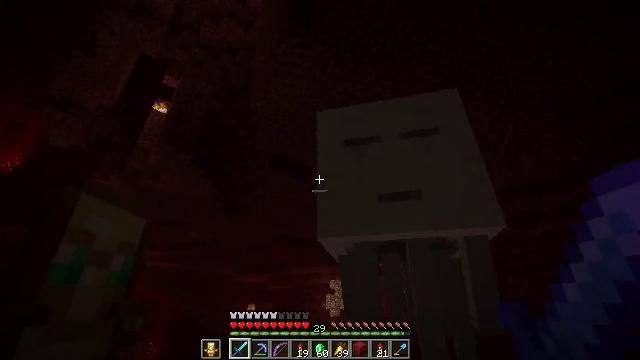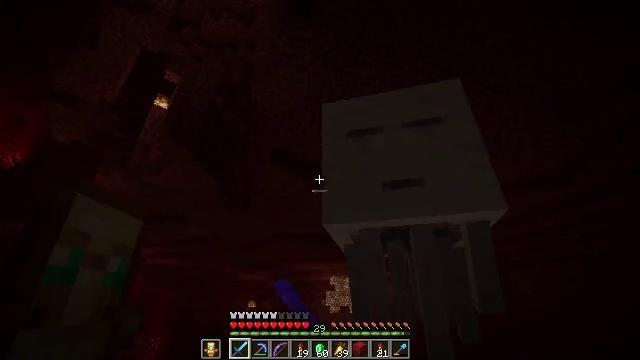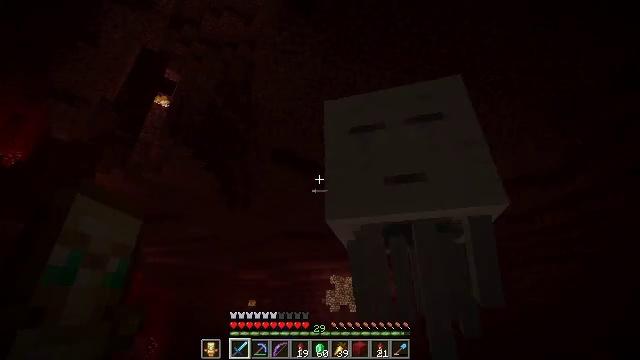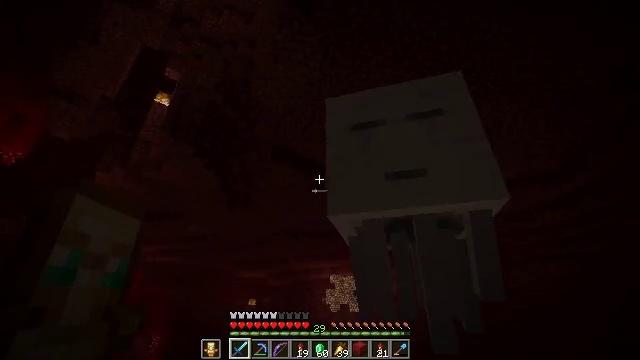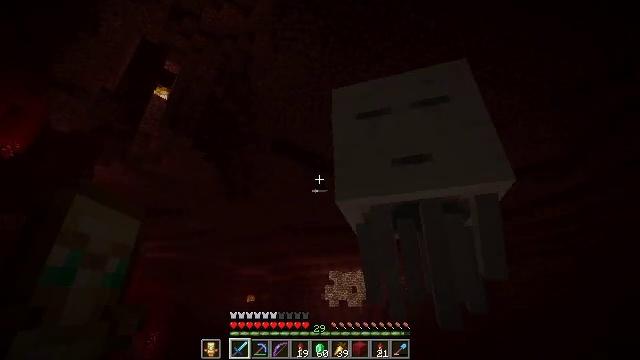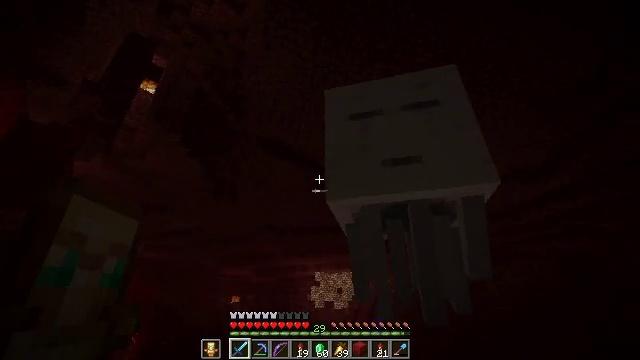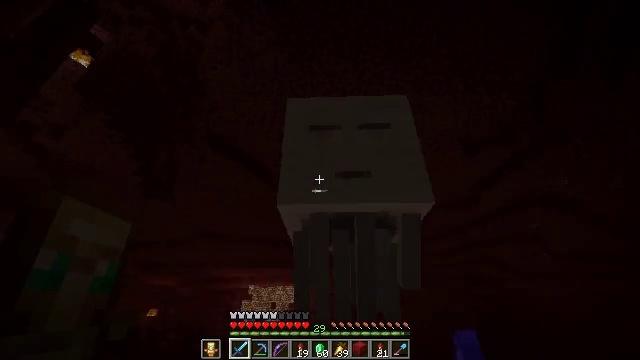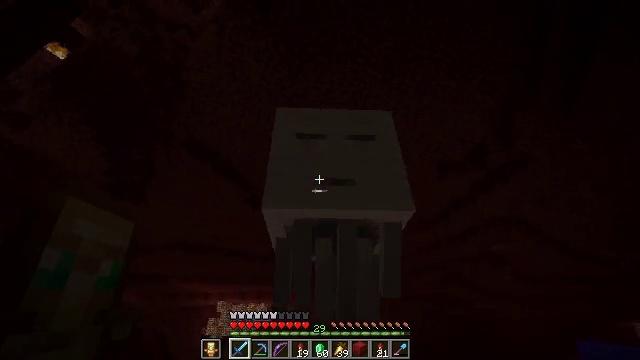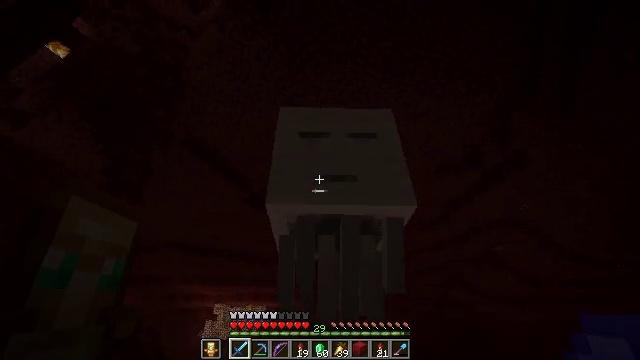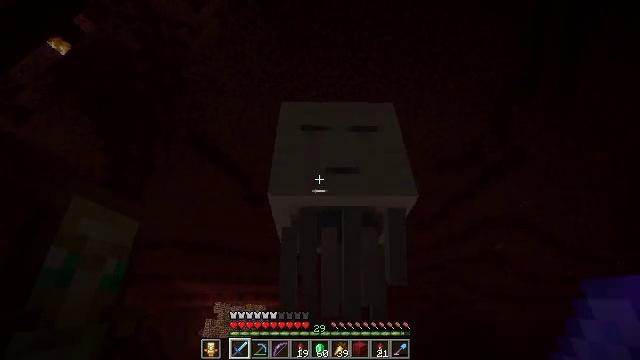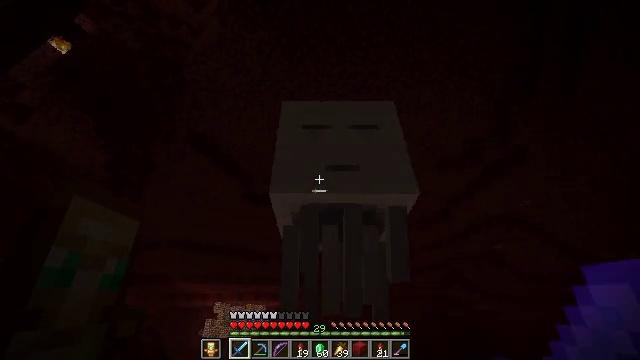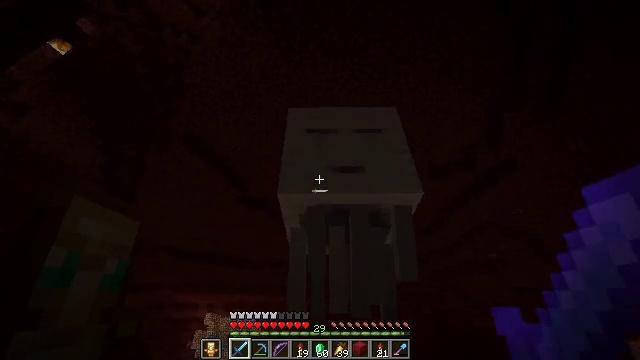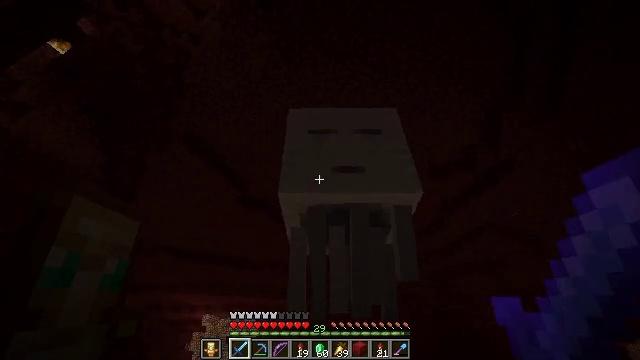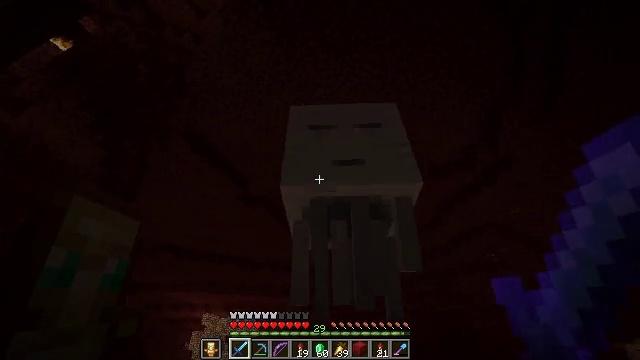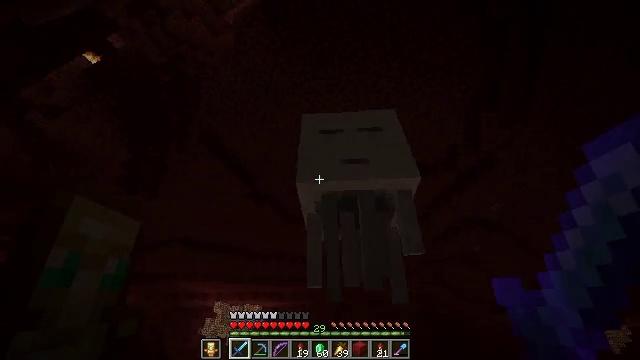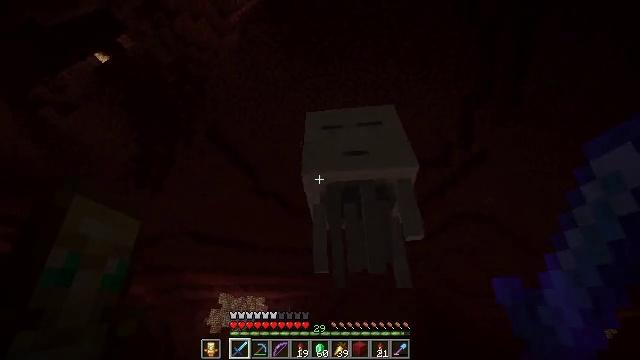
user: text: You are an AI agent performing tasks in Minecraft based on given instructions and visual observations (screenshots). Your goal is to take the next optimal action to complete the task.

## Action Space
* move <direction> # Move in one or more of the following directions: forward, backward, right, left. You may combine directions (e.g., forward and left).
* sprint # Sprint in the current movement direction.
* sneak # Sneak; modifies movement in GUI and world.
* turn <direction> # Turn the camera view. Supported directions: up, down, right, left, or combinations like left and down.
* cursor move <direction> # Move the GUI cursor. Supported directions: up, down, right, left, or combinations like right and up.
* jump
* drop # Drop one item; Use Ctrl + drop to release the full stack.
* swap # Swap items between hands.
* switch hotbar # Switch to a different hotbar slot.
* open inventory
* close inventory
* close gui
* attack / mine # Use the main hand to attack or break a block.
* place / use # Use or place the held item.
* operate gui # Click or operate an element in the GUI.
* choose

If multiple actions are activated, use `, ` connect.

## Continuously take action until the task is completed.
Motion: motion action
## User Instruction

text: Combat the ghast.
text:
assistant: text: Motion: move forward, attack / mine
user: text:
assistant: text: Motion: move forward, attack / mine
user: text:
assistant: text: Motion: move forward, attack / mine
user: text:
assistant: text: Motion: move forward
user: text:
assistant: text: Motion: move forward, turn right
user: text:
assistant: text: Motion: move forward, turn right and up
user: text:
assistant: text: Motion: move forward, turn right and up
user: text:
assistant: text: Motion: move forward
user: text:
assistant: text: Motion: move forward
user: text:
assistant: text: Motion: move forward
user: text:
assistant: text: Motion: move forward, turn right and up
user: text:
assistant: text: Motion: move forward, sprint
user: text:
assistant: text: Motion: move forward, sprint
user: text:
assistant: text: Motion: move forward, sprint, turn up
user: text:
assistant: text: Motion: move forward, sprint
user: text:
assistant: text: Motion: move forward, sprint, turn left
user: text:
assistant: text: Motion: move forward, sprint, turn right and up
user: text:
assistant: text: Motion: move forward, sprint, turn right and up
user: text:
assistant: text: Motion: move forward, sprint
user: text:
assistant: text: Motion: move forward, sprint, turn right
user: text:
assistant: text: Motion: move forward, sprint, turn right
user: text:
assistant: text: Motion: move forward, sprint, turn right
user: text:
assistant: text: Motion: move forward, sprint, turn right
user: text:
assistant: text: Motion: move forward, sprint, turn right
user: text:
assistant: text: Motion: move forward, turn right
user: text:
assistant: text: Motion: move forward
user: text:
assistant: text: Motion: move forward
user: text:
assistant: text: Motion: move forward
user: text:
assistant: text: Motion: move forward, turn up
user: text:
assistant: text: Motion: move forward, turn left and up